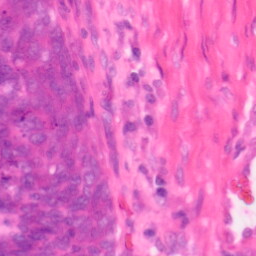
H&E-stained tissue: Colon